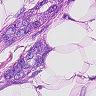
Metastatic tissue present: yes